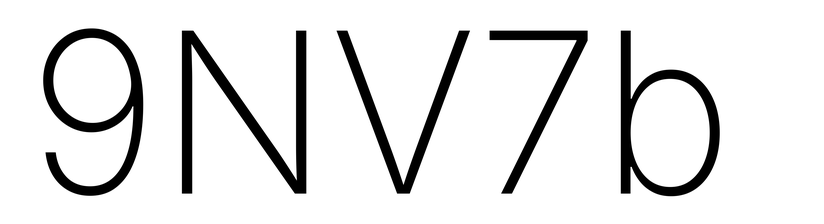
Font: Inter_ExtraLight